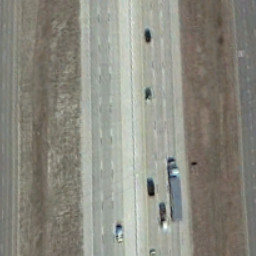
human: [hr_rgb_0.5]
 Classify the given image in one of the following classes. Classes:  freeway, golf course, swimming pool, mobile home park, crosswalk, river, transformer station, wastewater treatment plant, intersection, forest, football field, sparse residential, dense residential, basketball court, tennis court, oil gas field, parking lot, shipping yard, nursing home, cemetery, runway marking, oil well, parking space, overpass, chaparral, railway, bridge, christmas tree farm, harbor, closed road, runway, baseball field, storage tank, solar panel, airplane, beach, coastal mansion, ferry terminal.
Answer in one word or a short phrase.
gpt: freeway